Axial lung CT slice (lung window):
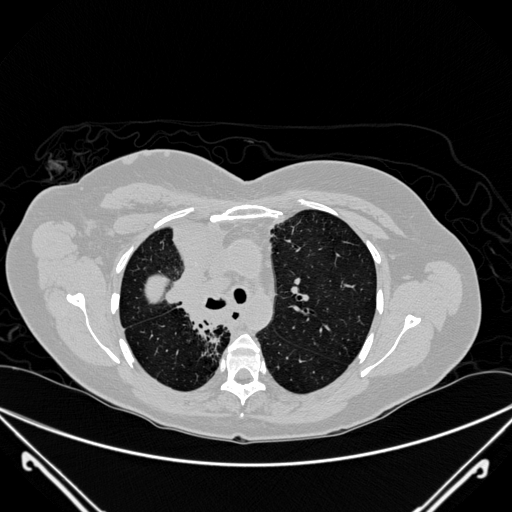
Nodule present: no